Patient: sex M, age 78
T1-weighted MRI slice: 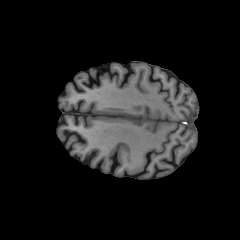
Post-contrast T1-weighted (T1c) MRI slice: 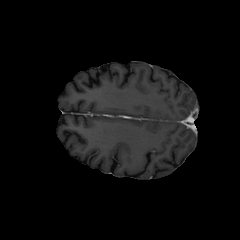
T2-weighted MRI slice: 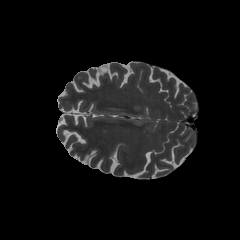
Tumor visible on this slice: no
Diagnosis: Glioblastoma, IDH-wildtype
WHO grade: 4